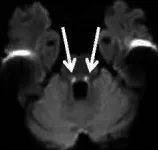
Cranial MRI at the level of the dorsal pons. A DWI. Scans are shown and abnormally high signals in DWI in the dorsal pons can be seen (white arrow).
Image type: radiology (mri)